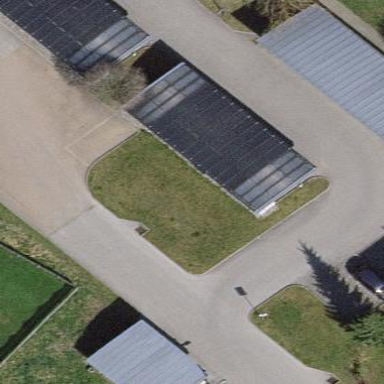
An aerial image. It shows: Shed.